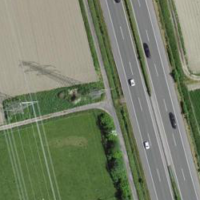
EUNIS habitat code: 57
Species observed at this site:
Milvus migrans